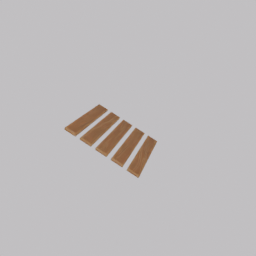
Label: architecture